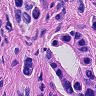
Metastatic tissue present: yes